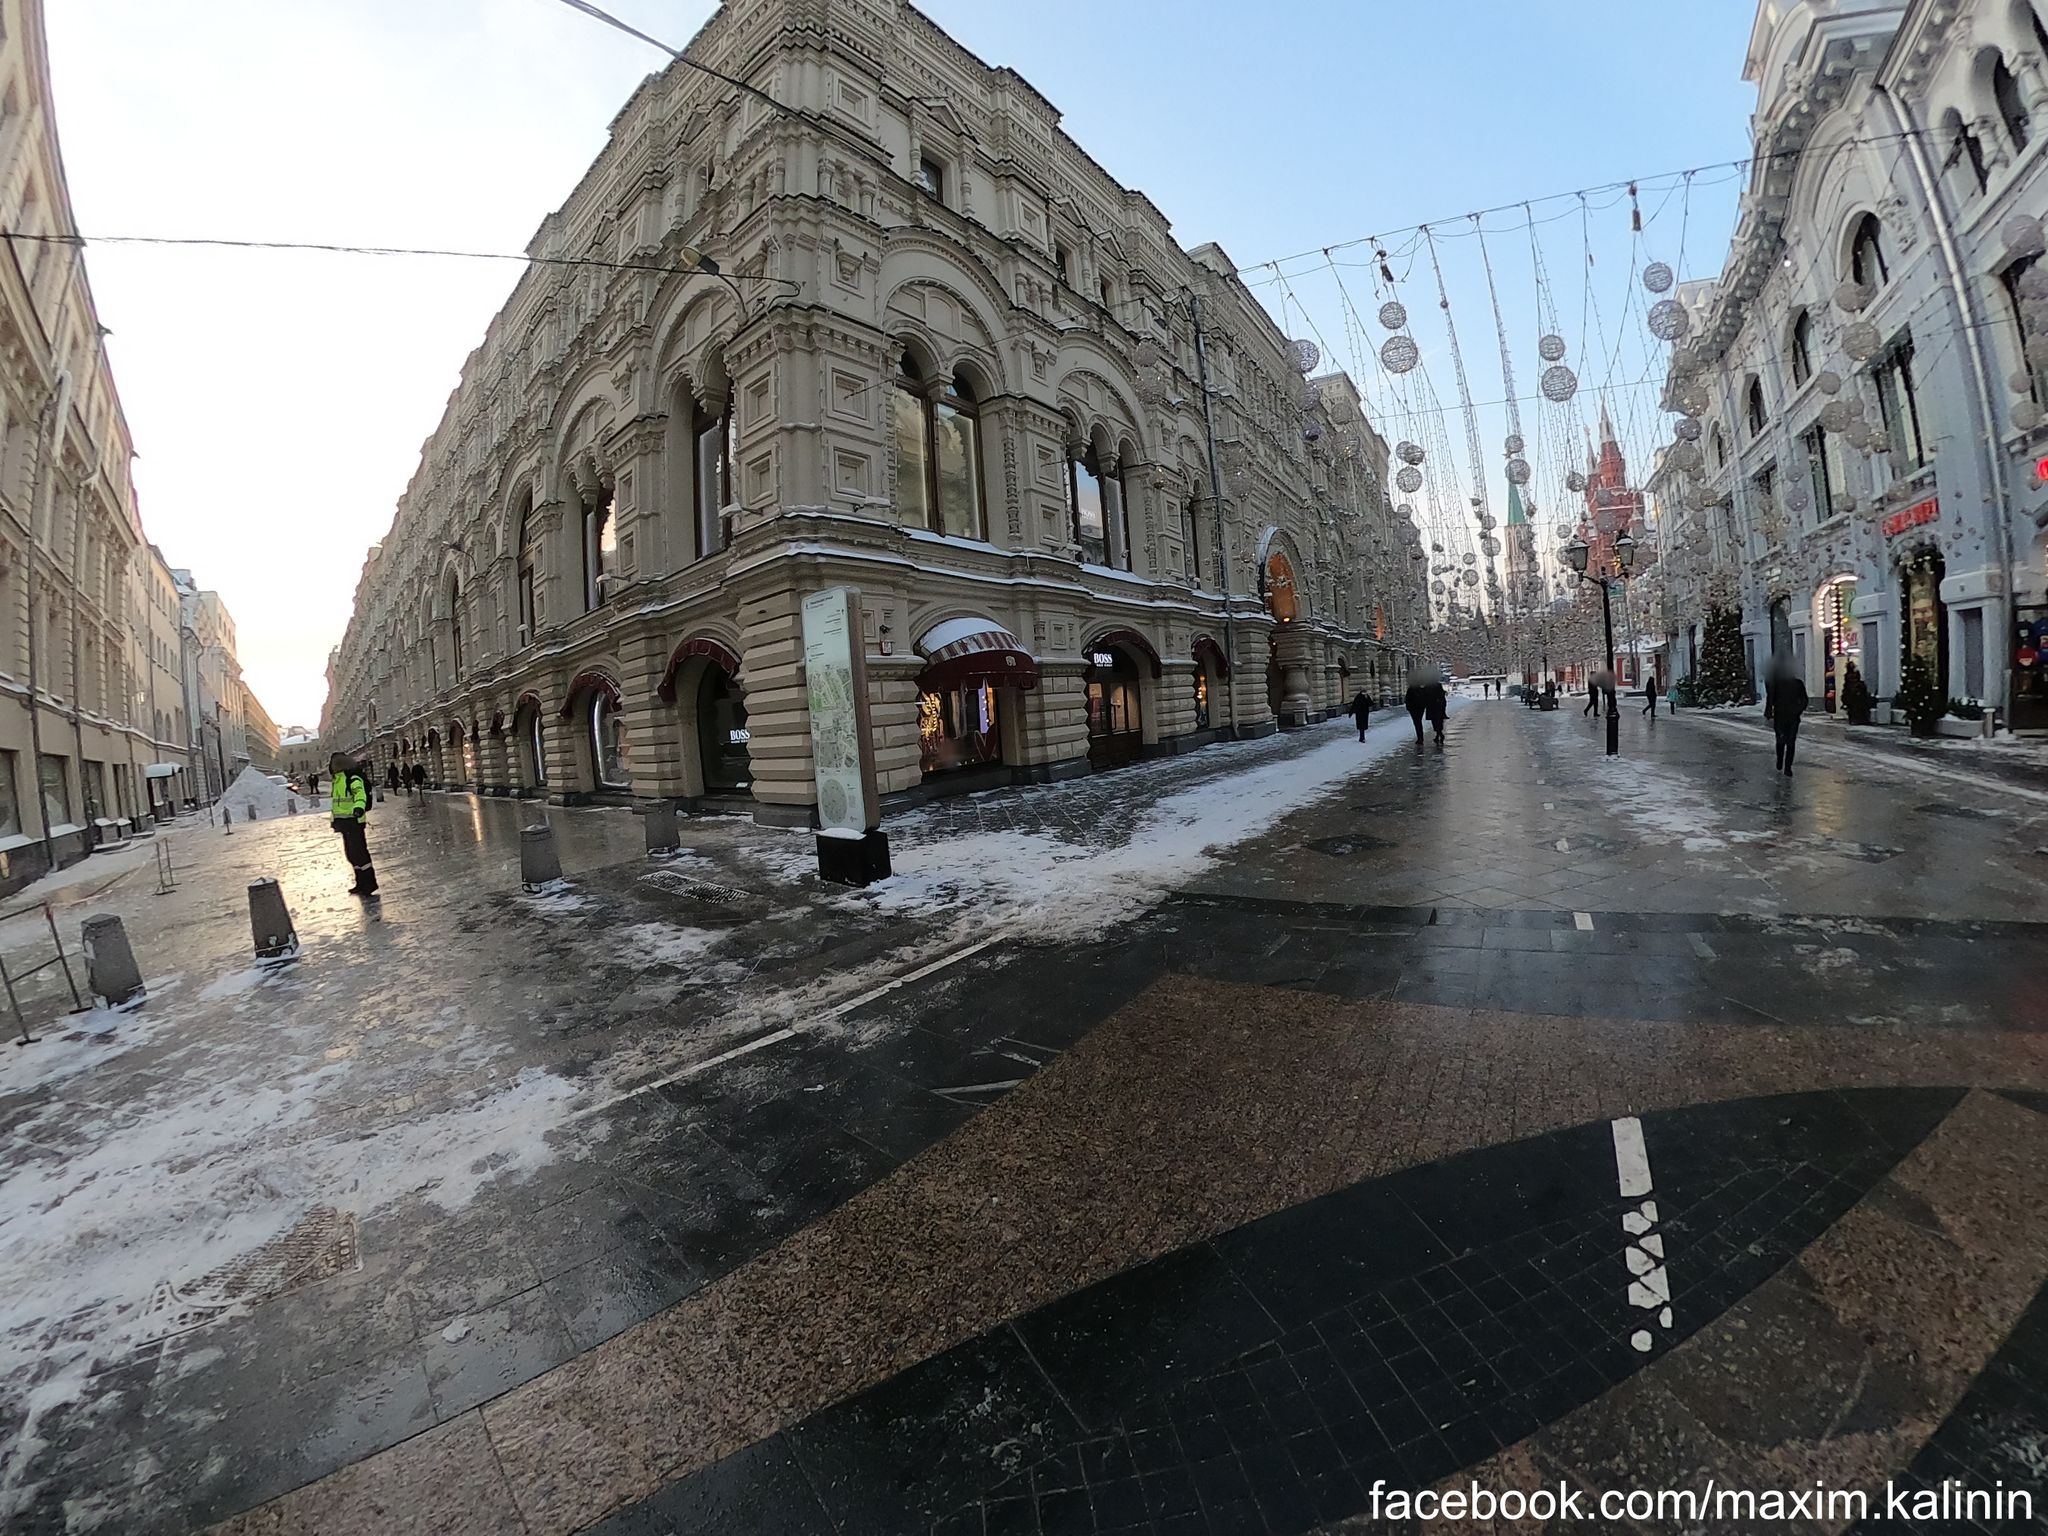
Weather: snowy
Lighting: day
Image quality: good
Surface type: driving surface
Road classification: unclassified, pedestrian
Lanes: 1
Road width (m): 10
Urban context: urban centre
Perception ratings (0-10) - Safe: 7.98, Lively: 6.64, Beautiful: 3.79, Boring: 4.93, Depressing: 7.85, Wealthy: 8.64